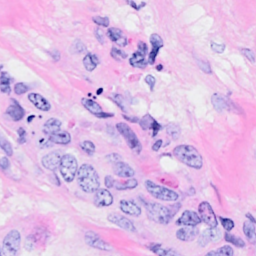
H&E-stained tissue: Breast